Interaction volume radius: 5 \u00c5
Interaction volume height: 20 \u00c5
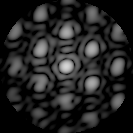
Disorder parameter: 0.2093